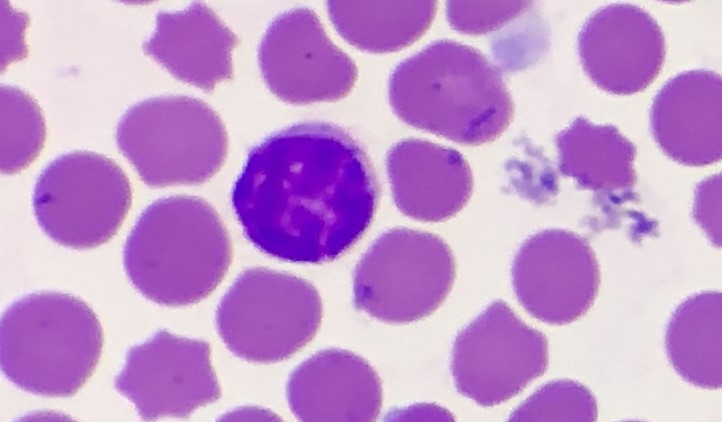
White blood cell type: Lymphocyte